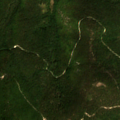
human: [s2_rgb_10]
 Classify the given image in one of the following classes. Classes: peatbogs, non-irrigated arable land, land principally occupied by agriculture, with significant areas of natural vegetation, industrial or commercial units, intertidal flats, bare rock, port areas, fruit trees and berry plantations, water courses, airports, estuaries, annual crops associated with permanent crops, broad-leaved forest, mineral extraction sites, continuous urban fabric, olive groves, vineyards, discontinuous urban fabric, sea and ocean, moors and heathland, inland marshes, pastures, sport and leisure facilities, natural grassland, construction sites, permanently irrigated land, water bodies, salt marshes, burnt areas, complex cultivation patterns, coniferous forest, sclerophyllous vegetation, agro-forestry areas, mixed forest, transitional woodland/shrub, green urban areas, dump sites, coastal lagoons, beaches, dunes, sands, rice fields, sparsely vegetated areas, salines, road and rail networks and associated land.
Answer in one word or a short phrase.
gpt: broad-leaved forest